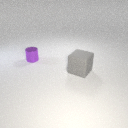
large gray rubber cube to the right of small purple metal cylinder